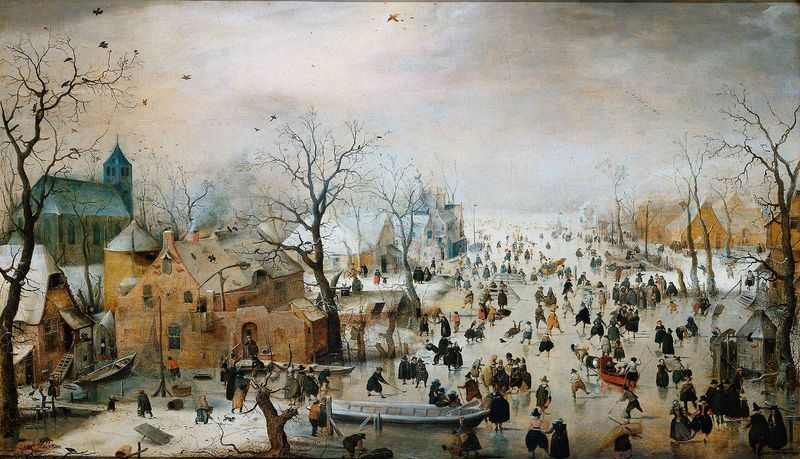
Titel: Winterlandschaft mit Schlittschuhläufern
Künstler: Hendrick Avercamp
Standort: Amsterdam
Institution: Rijksmuseum
Schlagwörter: baum, gemälde, himmel, vogel, weiß, wolken, bäume, fluss, menschen, stadt, äste, braun, bunt, fenster, grau, straße, eis, schnee, häuser, kalt, vögel, kirche, personen, boot, boote, kahn, pferd, dunst, kahl, winter, treiben, vogelperspektive, diesig, geäst, schlitten, vereist, schlittschuh, eislauf, eishockey